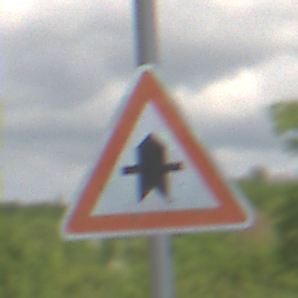
Verkehrszeichen: Vorfahrt
Umgebung: Outdoor, RoadRail
Tageszeit: Midday
Wetter: PartlyCloudy
Licht: Natural
Jahreszeit: NotSpecified
Kontrast: HighContrast